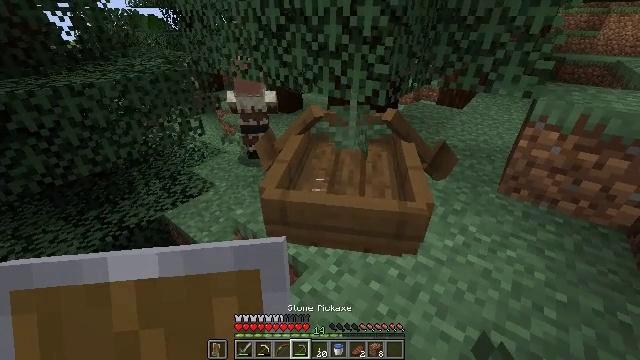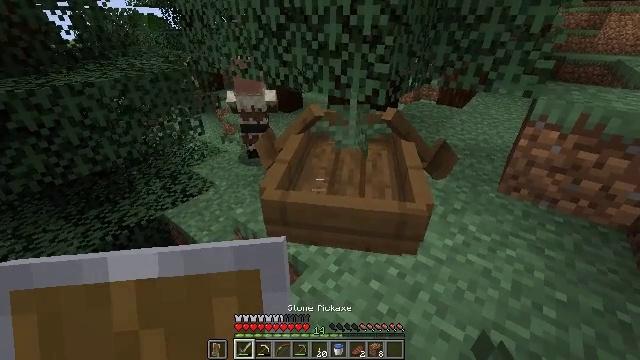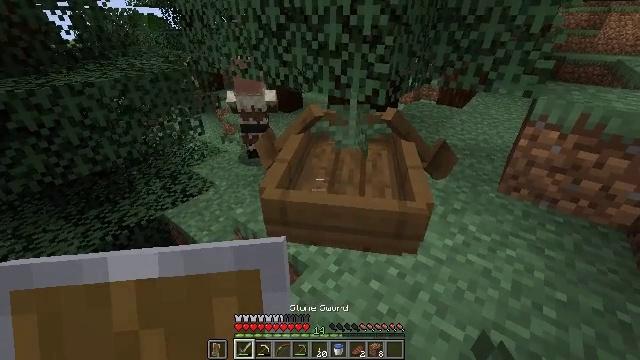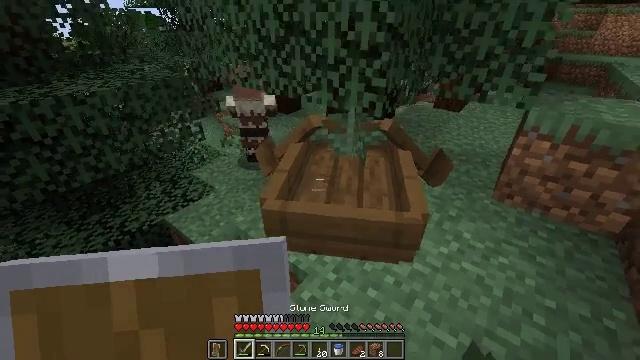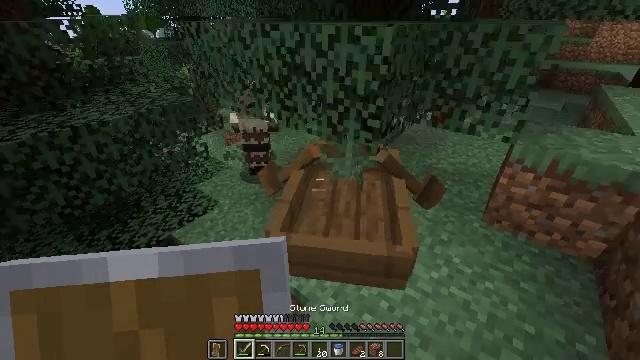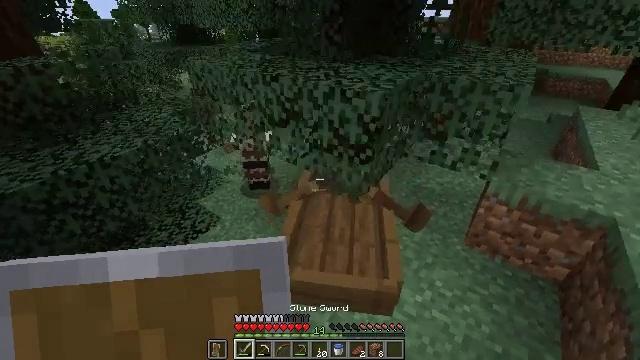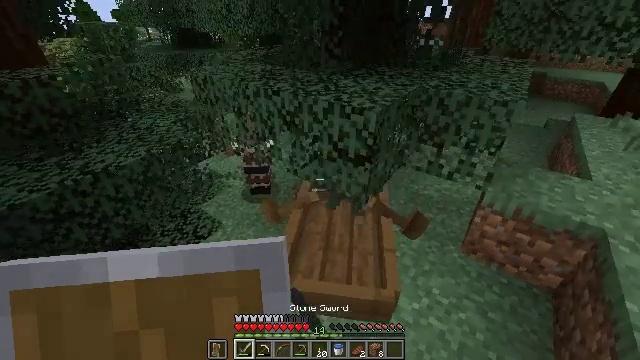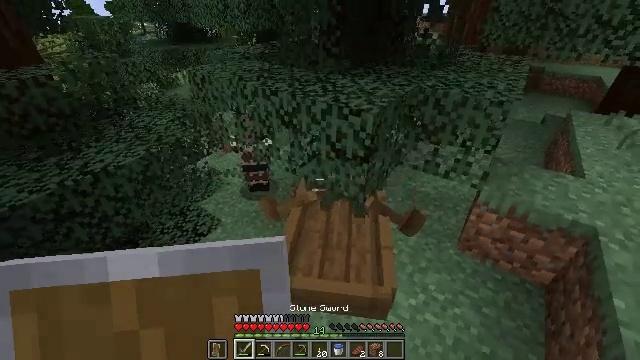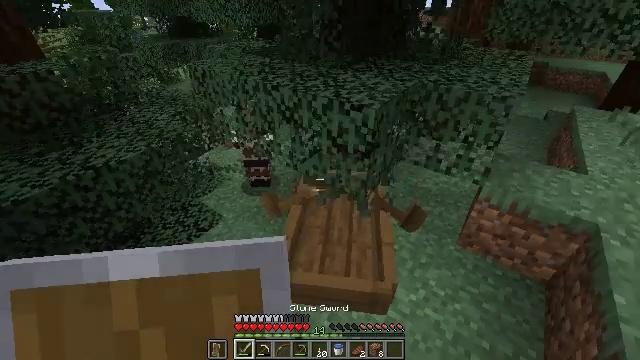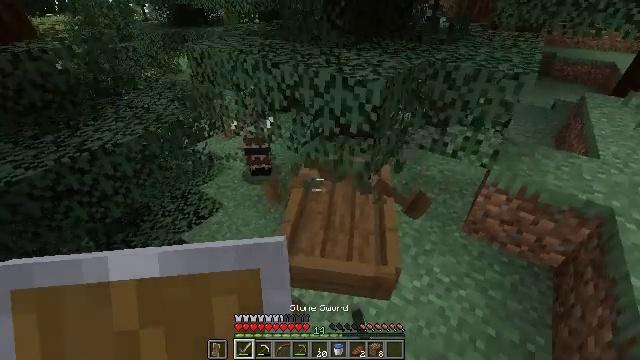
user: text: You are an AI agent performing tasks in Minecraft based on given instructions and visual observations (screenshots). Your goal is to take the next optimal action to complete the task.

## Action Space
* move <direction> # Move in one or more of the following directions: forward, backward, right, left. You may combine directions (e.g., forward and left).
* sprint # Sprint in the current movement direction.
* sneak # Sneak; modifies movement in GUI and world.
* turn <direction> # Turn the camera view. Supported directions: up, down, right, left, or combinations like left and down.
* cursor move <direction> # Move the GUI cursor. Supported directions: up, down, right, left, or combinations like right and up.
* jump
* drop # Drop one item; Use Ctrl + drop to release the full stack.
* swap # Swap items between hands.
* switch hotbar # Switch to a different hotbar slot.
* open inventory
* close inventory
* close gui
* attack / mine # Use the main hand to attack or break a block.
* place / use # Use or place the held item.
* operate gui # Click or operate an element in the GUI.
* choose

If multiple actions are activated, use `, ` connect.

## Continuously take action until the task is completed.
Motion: motion action
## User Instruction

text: Break the fern to clear the area.
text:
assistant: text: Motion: switch to hotbar 1
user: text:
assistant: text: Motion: switch to hotbar 1
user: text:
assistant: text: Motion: jump, switch to hotbar 1
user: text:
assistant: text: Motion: jump
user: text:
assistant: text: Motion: turn down, attack / mine, jump
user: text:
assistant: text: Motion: attack / mine
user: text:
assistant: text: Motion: turn down, attack / mine
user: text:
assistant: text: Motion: attack / mine
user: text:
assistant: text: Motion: turn down, attack / mine
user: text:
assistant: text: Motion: attack / mine